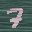
Label: 7